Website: walmart
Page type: billing-address
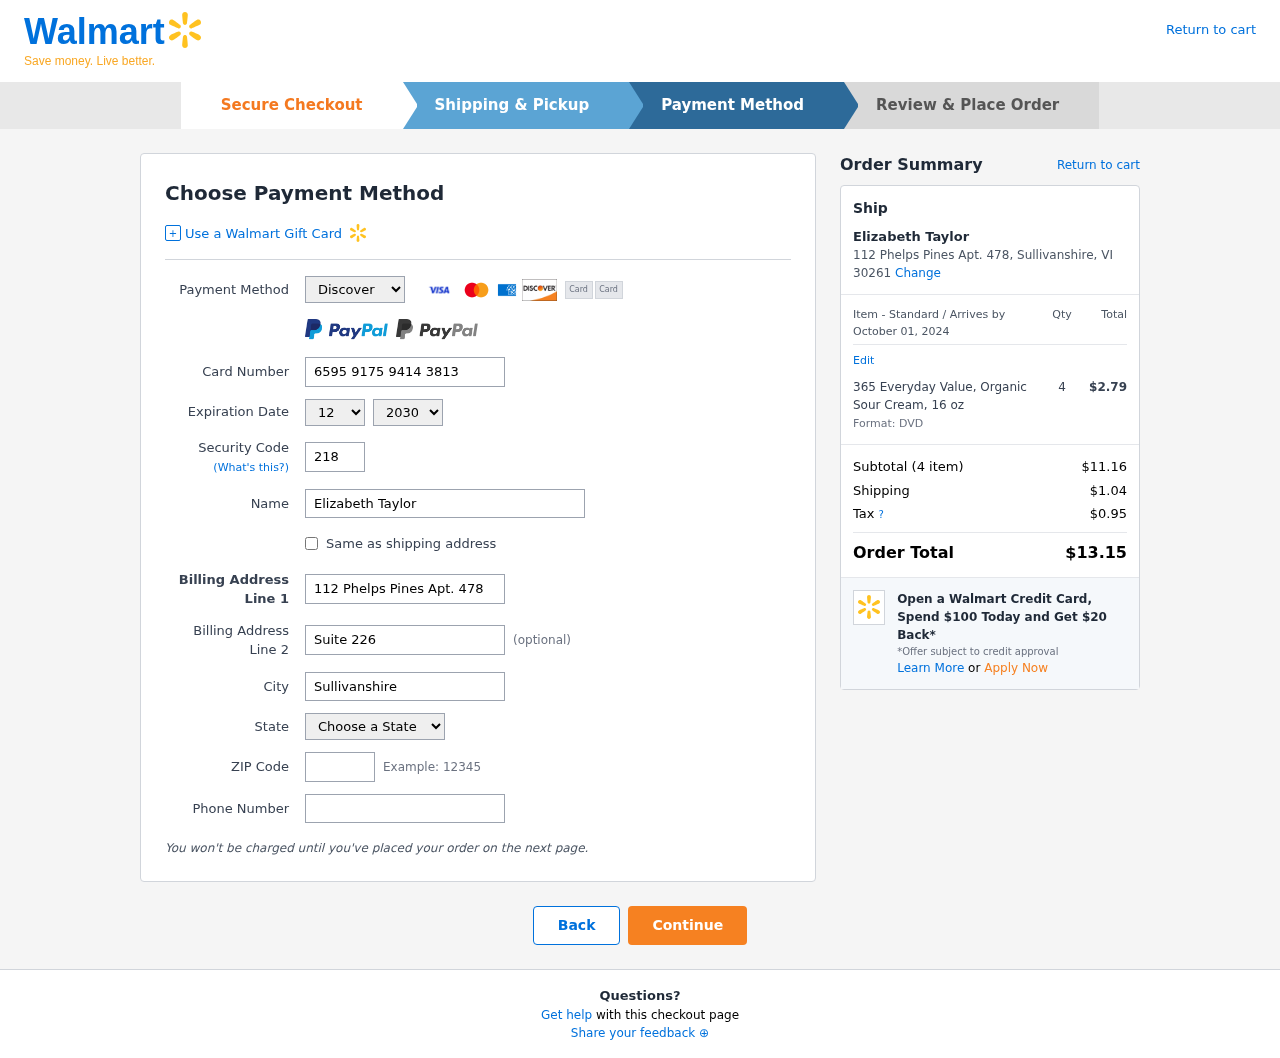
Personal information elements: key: PII_CARD_CVV
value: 218
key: PII_CARD_EXPIRY_MONTH
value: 12
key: PII_CARD_EXPIRY_YEAR
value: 30
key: PII_CARD_NUMBER
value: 6595 9175 9414 3813
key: PII_CARD_TYPE
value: Discover
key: PII_CITY
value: Sullivanshire
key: PII_CITY_STATE_ZIP
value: Sullivanshire, VI 30261
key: PII_FULLNAME
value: Elizabeth Taylor
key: PII_PHONE
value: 5002699702
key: PII_POSTCODE
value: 30261
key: PII_STATE
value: VI
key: PII_STREET
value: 112 Phelps Pines Apt. 478
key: PII_STREET2
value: Suite 226
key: PII_FULLNAME2
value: Elizabeth Taylor
Product elements: key: PRODUCT1_NAME
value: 365 Everyday Value, Organic Sour Cream, 16 oz
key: PRODUCT1_PRICE
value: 2.79
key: PRODUCT1_QUANTITY
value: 4
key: PRODUCT1_DESC
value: Format: DVD
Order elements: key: ORDER_DELIVERY_DATE
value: October 01, 2024
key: ORDER_NUM_ITEMS
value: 4
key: ORDER_SUBTOTAL
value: $11.16
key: ORDER_SHIPPING_COST
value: $1.04
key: ORDER_TAX
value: $0.95
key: ORDER_TOTAL
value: $13.15